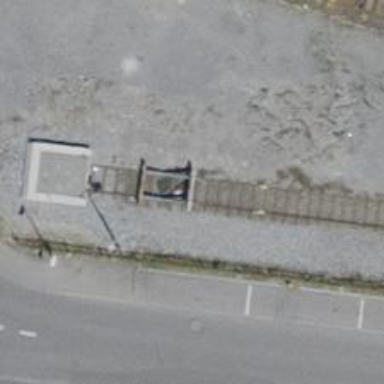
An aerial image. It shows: Railway buffer stop.